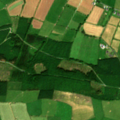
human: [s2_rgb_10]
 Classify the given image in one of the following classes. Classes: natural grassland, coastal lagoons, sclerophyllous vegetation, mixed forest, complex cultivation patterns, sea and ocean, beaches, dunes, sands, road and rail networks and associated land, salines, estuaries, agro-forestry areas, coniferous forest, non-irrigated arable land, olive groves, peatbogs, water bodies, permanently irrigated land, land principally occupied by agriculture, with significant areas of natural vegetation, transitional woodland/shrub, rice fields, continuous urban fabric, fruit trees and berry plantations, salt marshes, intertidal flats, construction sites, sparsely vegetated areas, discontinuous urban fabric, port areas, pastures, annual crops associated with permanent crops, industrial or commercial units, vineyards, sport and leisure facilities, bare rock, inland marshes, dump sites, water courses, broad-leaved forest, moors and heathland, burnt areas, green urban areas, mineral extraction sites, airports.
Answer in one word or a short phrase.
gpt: pastures, coniferous forest